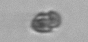
Label: Heterocapsa_rotundata